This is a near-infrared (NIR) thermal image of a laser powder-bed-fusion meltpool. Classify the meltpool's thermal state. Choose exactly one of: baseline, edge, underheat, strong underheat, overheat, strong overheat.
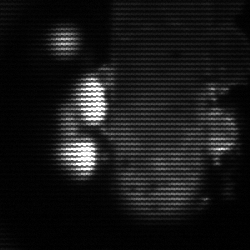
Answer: strong underheat